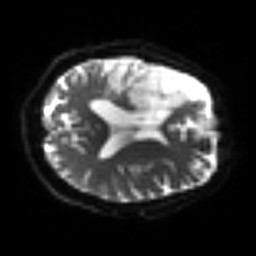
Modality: sbref
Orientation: axial
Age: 56
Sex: male
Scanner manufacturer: siemens
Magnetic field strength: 3 T
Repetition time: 3.2 s
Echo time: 0.081 s